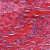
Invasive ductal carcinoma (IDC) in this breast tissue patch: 1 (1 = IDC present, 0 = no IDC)